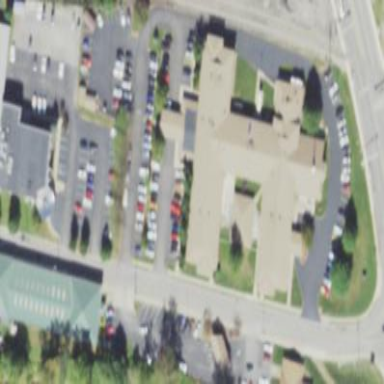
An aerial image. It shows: Nursing home building.